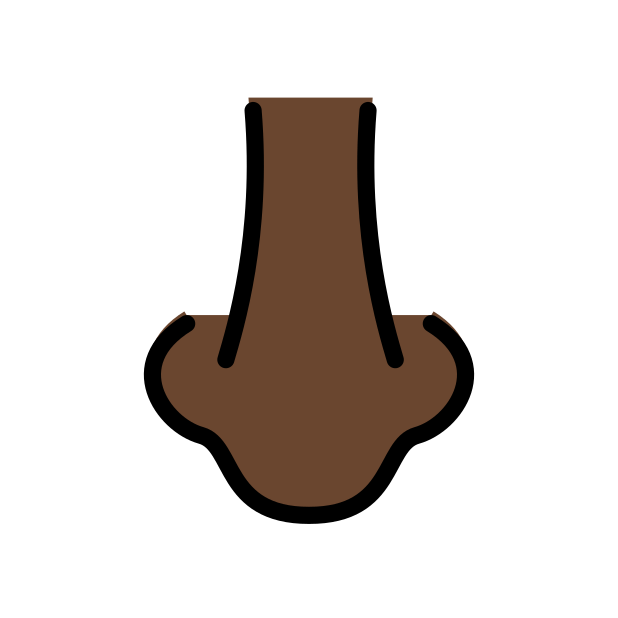
nose: dark skin tone